Interaction volume radius: 5 \u00c5
Interaction volume height: 10 \u00c5
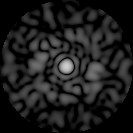
Disorder parameter: 0.8414